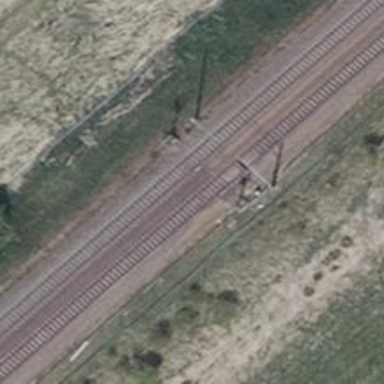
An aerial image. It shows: Milestone along the railway track with catenary mast.